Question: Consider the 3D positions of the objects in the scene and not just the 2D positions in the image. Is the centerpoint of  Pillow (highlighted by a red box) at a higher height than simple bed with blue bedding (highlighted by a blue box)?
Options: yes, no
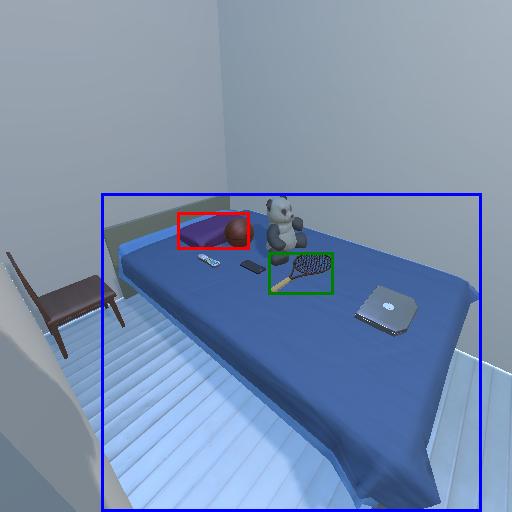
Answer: yes